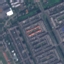
Land use / land cover class: Residential